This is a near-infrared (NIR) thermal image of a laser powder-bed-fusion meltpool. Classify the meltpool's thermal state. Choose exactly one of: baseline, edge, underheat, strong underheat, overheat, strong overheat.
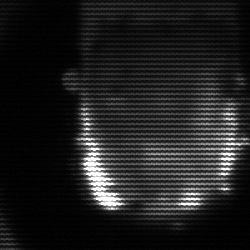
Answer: baseline